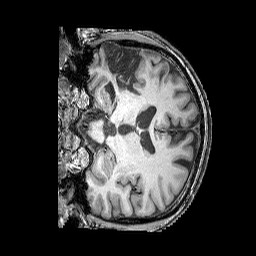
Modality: T1w
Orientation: coronal
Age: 58
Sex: male
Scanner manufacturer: siemens
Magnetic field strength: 3 T
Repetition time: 2.25 s
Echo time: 0.00411 s